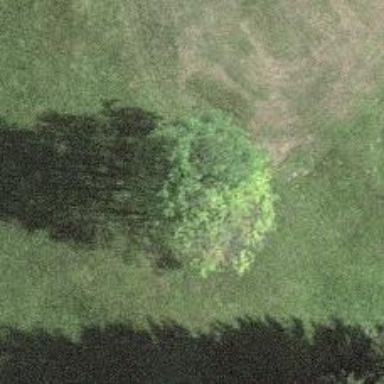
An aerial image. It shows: Single tag "natural: tree."